Question:
I am working to set up a django project on ec2 with an Ubuntu 14.4 LTS instance. I want to write my code using python 3 and django. I've been advised that the best way to do this is to use a virtualenv. Following
<URL>
I tried:
'''
~$ pyvenv-3.4 djenv
'''
Which appears to create a virtualenv (please see screenshot). Now I have 2 questions:
1) What folder should I place my django project. - I'm thinking within the djenv folder. In other words I'd run:
'''
/home/ubuntu/djenv$ django-admin.py startproject testproject.
'''
2) init a git repository. I'm assuming I'd to it it in the same location, i.e.
'''
/home/ubuntu/djenv$ git init
'''
from within
Does this seem correct or is there a better way to do this?
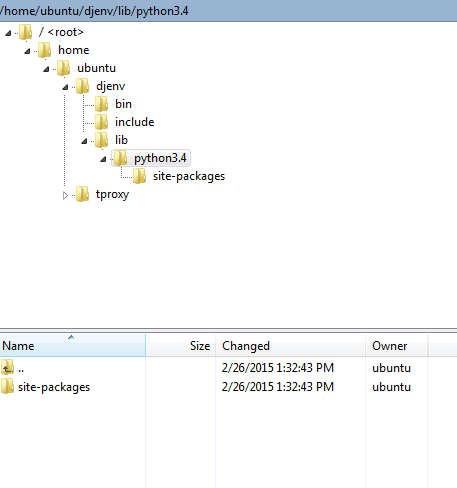
Answer: Your project source code should be entirely separate from your virtual env in the file system. If they are in the same place, as you suggest, then you will end up checking libraries into your git repository needlessly and that will take up extra space end up causing problems.
Once you have activated a virtualenv you can run Python and use all the libraries in it. You don't need any connection in the file system.
You should store a PIP file in your git repo somewhere that describes how to install the relevant dependencies into your virtualenv so you can re-create it on another machine.
On my machine my projects are in '/home/me/projects/"project"' and my virtualenvs are in '/home/me/envs/"envname"'. I use <URL> which makes things easy.
Create an environment
'''
$ mkvirtualenv test
New python executable in test/bin/python
Installing Setuptools......done.
Installing Pip.........done.
'''
Activate it
'''
$ workon test
'''
Python now refers to the one in my environment. It has its own site-packages etc.
'''
$ which python
/Users/joe/Envs/test/bin/python
'''
If we run it and look at the paths, they point to the virtualenv. This is where it looks for packages (lots removed from my path for simplicity).
'''
$ python
Python 2.7.5 (default, Mar 9 2014, 22:15:05)
[GCC 4.2.1 Compatible Apple LLVM 5.0 (clang-500.0.68)] on darwin
Type "help", "copyright", "credits" or "license" for more information.
>>> import sys
>>> sys.path
['', '/Users/joe/Envs/test/lib/python27.zip', '/Users/joe/Envs/test/lib/python2.7', '/System/Library/Frameworks/Python.framework/Versions/2.7/lib/python2.7', '/Users/joe/Envs/test/lib/python2.7/site-packages']
>>>
'''